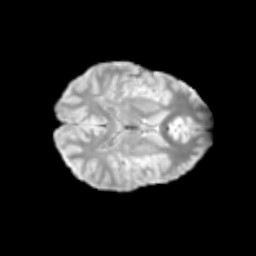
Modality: T2w
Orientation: axial
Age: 13
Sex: male
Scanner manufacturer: siemens
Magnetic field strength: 3 T
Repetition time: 3.8 s
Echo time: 0.07 s